Interaction volume radius: 10 \u00c5
Interaction volume height: 25 \u00c5
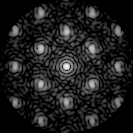
Disorder parameter: 0.293